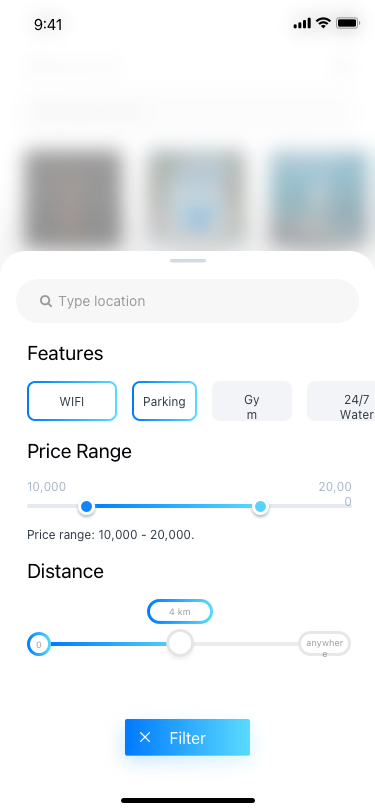
Text in this UI design:
Distance
0
4 km
anywhere
Price Range
10,000
Price range: 10,000 - 20,000.
20,000
Features
WIFI
Parking
Gym
24/7 Water
Type location